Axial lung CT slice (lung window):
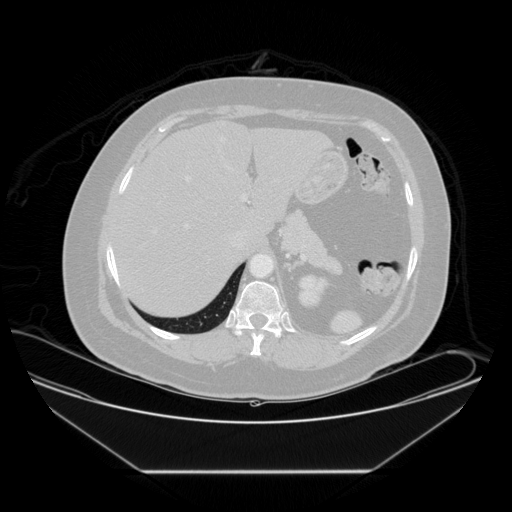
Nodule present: no